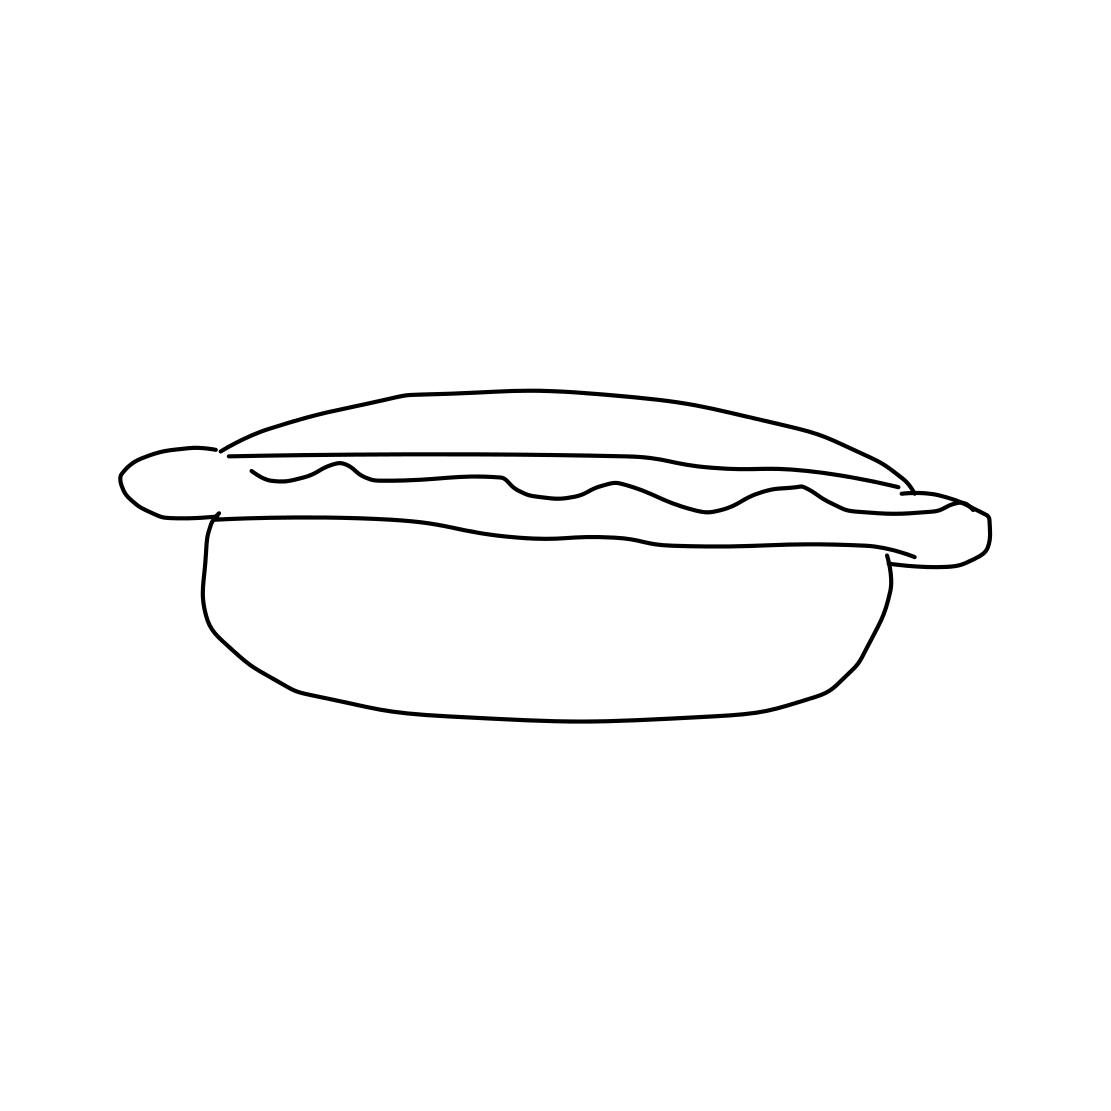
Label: hot-dog